Question: I'm having a problem with UIButtons responding to a tap near the edge of an iPhone. After creating a new XCode project, dragging a button to my viewcontroller in storyboard near the left-lower corner, and running the simulator, the button appears to respond nicely to any tap over the entire surface area of the button.
, if I run the program on an iPhone, the UIButton takes about 1 second to register with the lower-half of the button but will register immediately for the upper half of the button. Why is this? Then, when I drag the button towards the center of the iPhone screen, it registers a tap at any point across the button surface area immediately.
Try running an app with a button near the edge for yourself - do you get the same result?

Here is a screen shot of the lower-left corner of my viewcontroller - nothing special at all. I simply have a viewcontroller with buttons added along the bottom edge of the iPhone.
---
Although I have not yet resolved this issue, I have discovered that the Control Center and Notification center features of the iPhone are interfering with my buttons. Does anyone know a way around this?
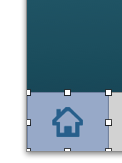
Answer: Adding this to my ViewController.m resolved the issue:
'''
- (BOOL)prefersStatusBarHidden {
return YES;
}
'''